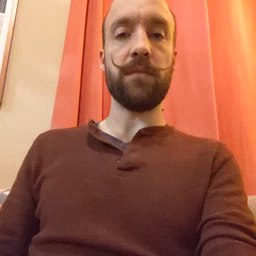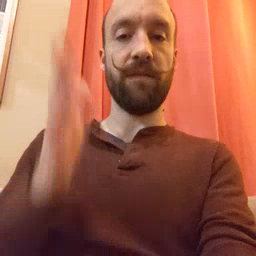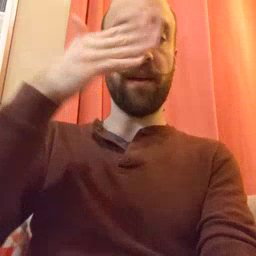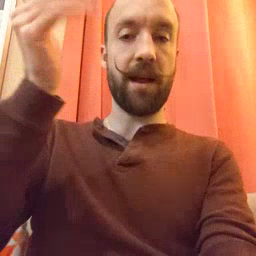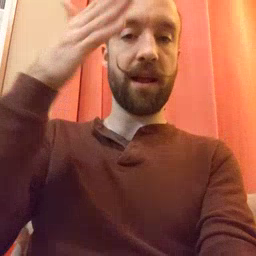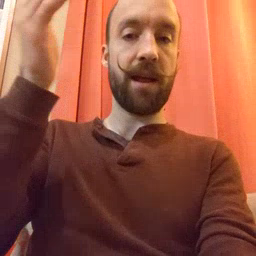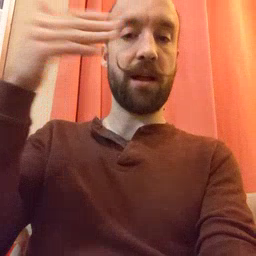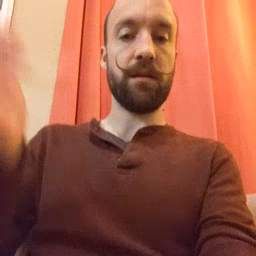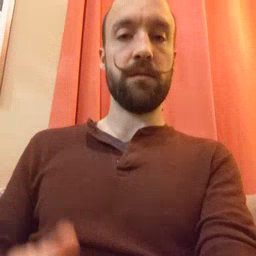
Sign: flag